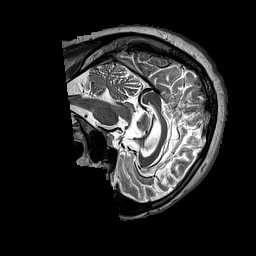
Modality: T2w
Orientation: sagittal
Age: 53
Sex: male
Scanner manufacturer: siemens
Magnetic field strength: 3 T
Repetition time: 3.2 s
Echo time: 0.212 s